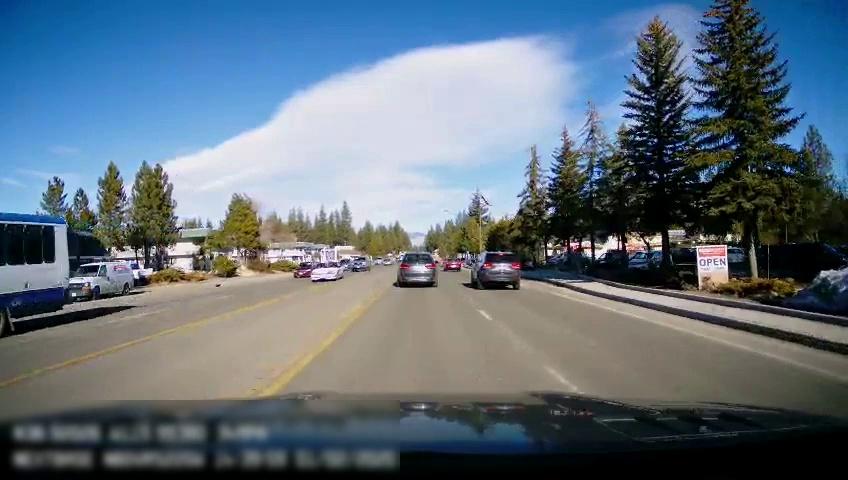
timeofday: Day
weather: Sunny
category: Drivable Space
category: Vehicles | Car
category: Vehicles | SUV
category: Vehicles | SUV
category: Vehicles | SUV
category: Vehicles | Bus
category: Vehicles | Car
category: Vehicles | Car
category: Vehicles | Truck
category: Lanes | Opposite Lane
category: Lanes | Current Lane
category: Lanes | Current Lane